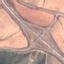
Label: Highway